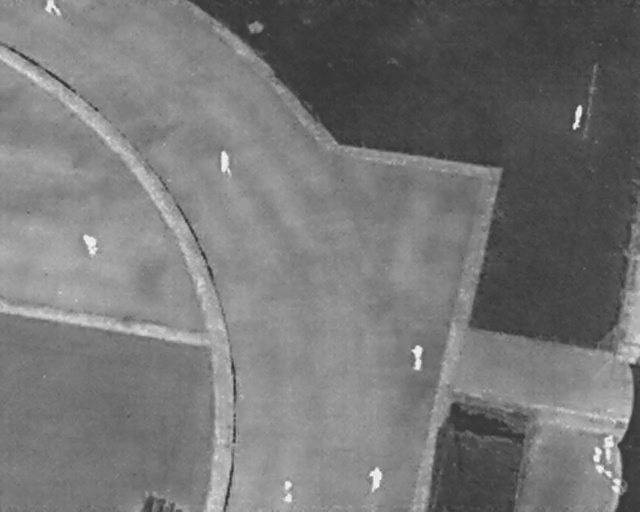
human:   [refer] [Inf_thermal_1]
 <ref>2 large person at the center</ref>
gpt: <box>[[33, 30, 37, 32, 176], [62, 68, 67, 70, 2]]</box>

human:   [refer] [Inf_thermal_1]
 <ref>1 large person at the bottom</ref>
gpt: <box>[[56, 91, 60, 95, 2]]</box>

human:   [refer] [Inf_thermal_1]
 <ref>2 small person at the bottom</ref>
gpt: <box>[[44, 93, 45, 95, 2], [44, 96, 45, 98, 2]]</box>